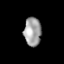
Tissue: lung
Cell type: Others
Senescence score: 0.1761
Nuclear area (px): 485
Mean DAPI intensity: 159.816